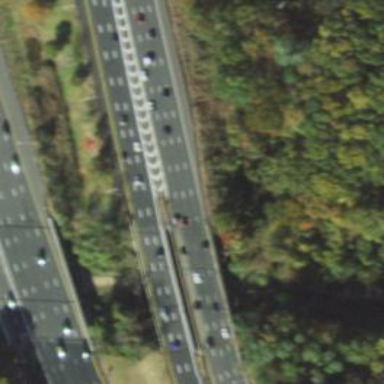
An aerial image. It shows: Motorway bridge spanning urban freeway/expressway.